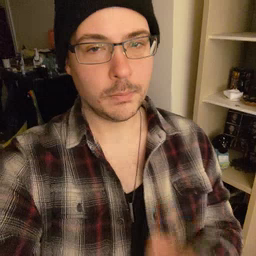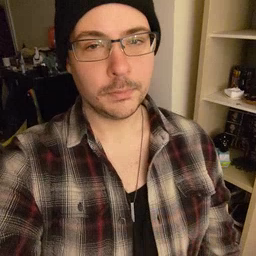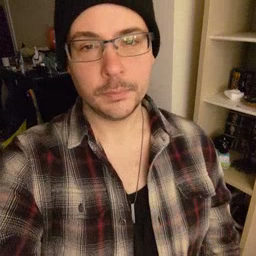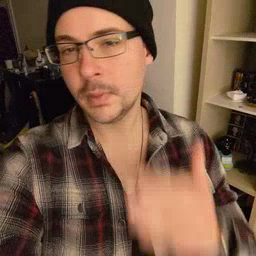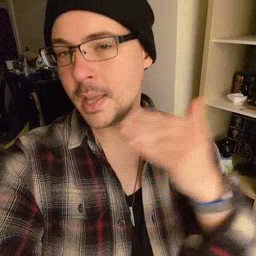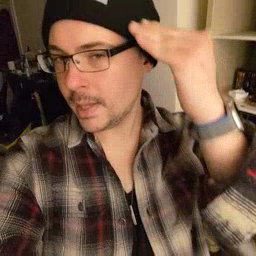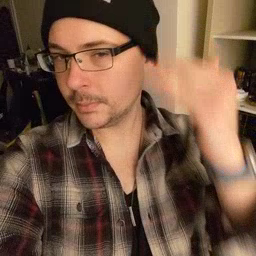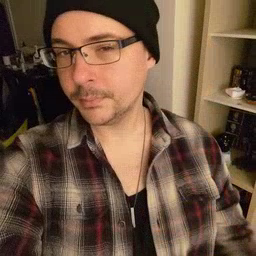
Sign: head